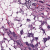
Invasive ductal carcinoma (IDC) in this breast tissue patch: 0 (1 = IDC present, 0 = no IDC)